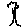
Label: tree